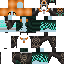
A female human skin with pale skin, wearing brown long hair dressed in a blue hoodie and black pants, featuring a closed mouth.